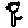
Label: tree